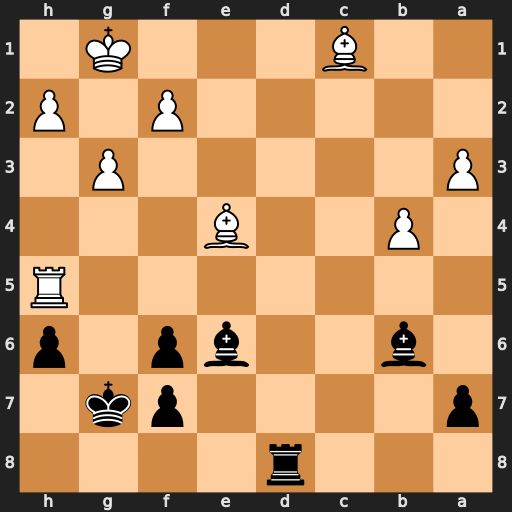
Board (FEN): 3r4/p4pk1/1b2bp1p/7R/1P2B3/P5P1/5P1P/2B3K1
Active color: b
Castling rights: -
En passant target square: -
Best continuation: Rd1+ Kg2 Rxc1